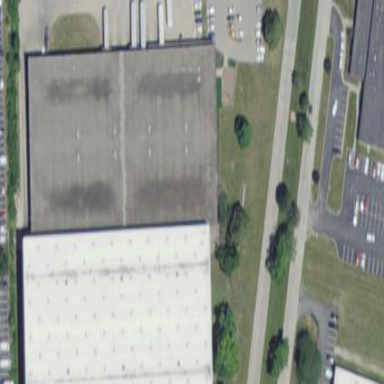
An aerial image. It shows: Warehouse building.